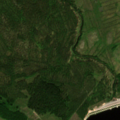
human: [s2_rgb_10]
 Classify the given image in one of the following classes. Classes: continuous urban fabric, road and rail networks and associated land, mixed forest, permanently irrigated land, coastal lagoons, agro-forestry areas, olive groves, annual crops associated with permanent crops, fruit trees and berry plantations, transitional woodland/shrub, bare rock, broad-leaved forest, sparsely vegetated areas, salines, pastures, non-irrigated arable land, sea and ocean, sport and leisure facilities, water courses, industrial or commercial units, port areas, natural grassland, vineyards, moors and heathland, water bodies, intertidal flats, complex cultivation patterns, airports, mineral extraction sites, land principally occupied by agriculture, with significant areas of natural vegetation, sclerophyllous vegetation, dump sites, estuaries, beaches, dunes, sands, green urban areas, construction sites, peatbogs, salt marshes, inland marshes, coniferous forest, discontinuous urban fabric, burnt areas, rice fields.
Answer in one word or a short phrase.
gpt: broad-leaved forest, coniferous forest, transitional woodland/shrub, water bodies